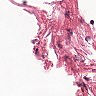
Metastatic tissue present: no